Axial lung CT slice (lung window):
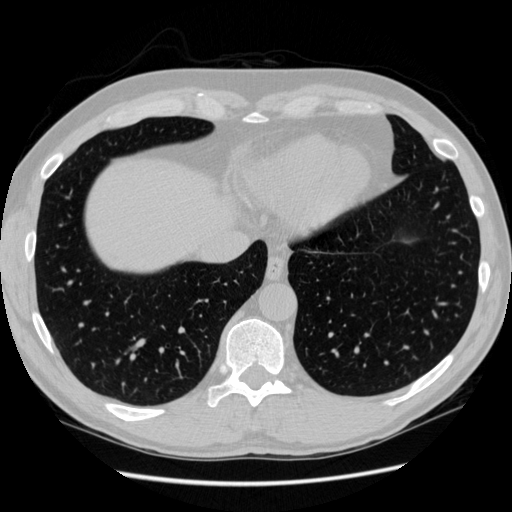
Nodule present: no